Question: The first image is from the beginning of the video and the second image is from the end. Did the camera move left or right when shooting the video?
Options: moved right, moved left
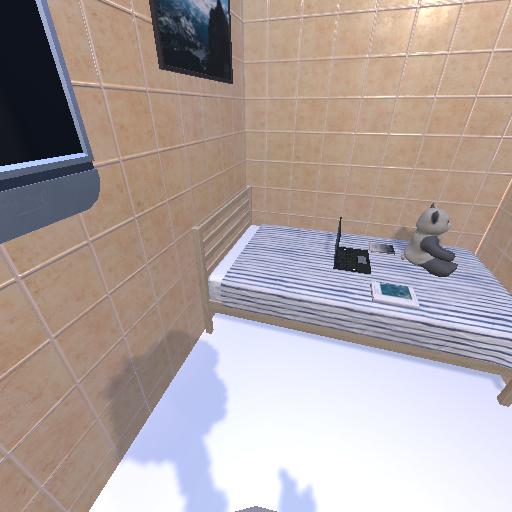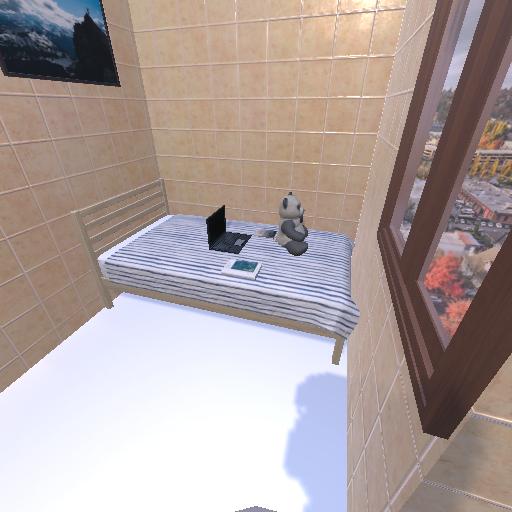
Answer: moved right